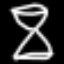
Label: hourglass